Question: I want to be able to "walk" (iterate) through a hierarchical cluster (see figure below and code). What I want is:
1. A function that that takes a matrix and a minimum height. Say 10 in this example. splitme <- function(matrix, minH){
##Some code
}
2. Starting from the top to minH, start cutting whenever there is a new split. This is the first problem. How to detect a new splits to get an height h.
3. At this particular h, how many clusters are there? Retrieve clusters mycl <- cutree(hr, h=x);#x is that found h
count <- count(mycl)# Bad code
4. Save in variable(s) each of the new matrices. This is another hard one, dynamic creation of x new matrices. So perhaps a function that takes the clusters does what needs to be done (comparisons) and returns a variable ??
5. Continue 3 and 4 until minH reached
### Figure

### Code
'''
# Generate data
set.seed(12345)
desc.1 <- c(rnorm(10, 0, 1), rnorm(20, 10, 4))
desc.2 <- c(rnorm(5, 20, .5), rnorm(5, 5, 1.5), rnorm(20, 10, 2))
desc.3 <- c(rnorm(10, 3, .1), rnorm(15, 6, .2), rnorm(5, 5, .3))
data <- cbind(desc.1, desc.2, desc.3)
# Create dendrogram
d <- dist(data)
hc <- as.dendrogram(hclust(d))
# Function to color branches
colbranches <- function(n, col)
{
a <- attributes(n) # Find the attributes of current node
# Color edges with requested color
attr(n, "edgePar") <- c(a$edgePar, list(col=col, lwd=2))
n # Don't forget to return the node!
}
# Color the first sub-branch of the first branch in red,
# the second sub-branch in orange and the second branch in blue
hc[[1]][[1]] = dendrapply(hc[[1]][[1]], colbranches, "red")
hc[[1]][[2]] = dendrapply(hc[[1]][[2]], colbranches, "orange")
hc[[2]] = dendrapply(hc[[2]], colbranches, "blue")
# Plot
plot(hc)
'''
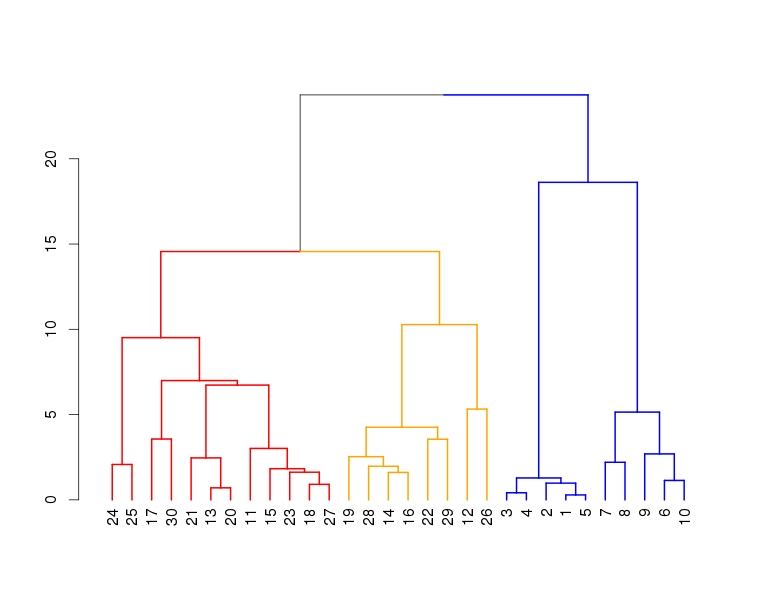
Answer: I think what you need essentially is the cophenetic correlation coefficient of the dendrogram.
It will tell you the heights of all splitting points. From there you can easily walk through the tree.
I made an attempt below and store all submatrices to a list "submatrices". It's a nested list. The first level is the submatrices from all splitting points. The second level is the submatrices from a splitting point.
For example, if you want all submatrices from the 1st splitting point (grey and blue clusters), it should be submatrices[[1]]. If you want the first submatrix (red cluster) from submatrices[[1]], it should be submatrices[[1]][1].
'''
splitme <- function(data, minH){
##Compute dist matrix and clustering dendrogram
d <- dist(data)
cl <- hclust(d)
hc <- as.dendrogram(cl)
##Get the cophenetic correlation coefficient matrix (cccm)
cccm <- round(cophenetic(hc), digits = 0)
#Get the heights of spliting points (sps)
sps <- sort(unique(cccm), decreasing = T)
#This list store all the submatrices
#The submatrices extract from the nth splitting points
#(top splitting point being the 1st whereas bottom splitting point being the last)
submatrices <- list()
#Iterate/Walk the dendrogram
i <- 2 #Starting from 2 as the 1st value will give you the entire dendrogram as a whole
while(sps[i] > minH){
membership <- cutree(cl, h=sps[i]) #Cut the tree at splitting points
lst <- list() #Create a list to store submatrices extract from a splitting point
for(j in 1:max(membership)){
member <- which(membership == j) #Get the corresponding data entry to create the submatrices
df <- data.frame()
for(p in member){
df <- rbind(df, data[p, ])
colnames(df) <- colnames(data)
dm <- dist(df)
}
lst <- append(lst, list(dm)) #Append all submatrices from a splitting point to lst
}
submatrices <- append(submatrices, list(lst)) #Append the lst to submatrices list
i <- i + 1
}
return(submatrices)
}
'''